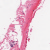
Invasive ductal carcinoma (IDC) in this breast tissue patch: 0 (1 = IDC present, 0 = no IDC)